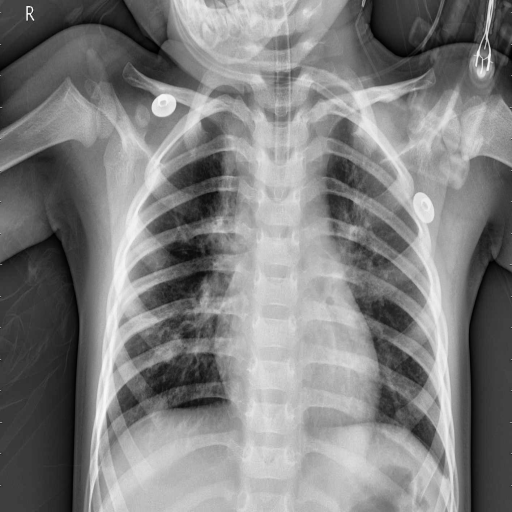
Finding: PNEUMONIA